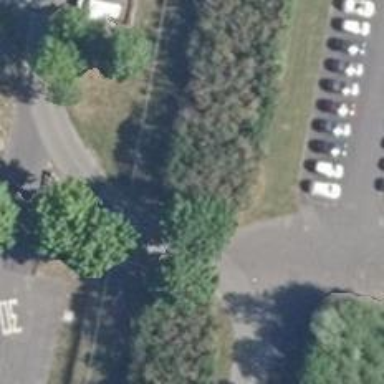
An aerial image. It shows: Row of trees in natural setting.